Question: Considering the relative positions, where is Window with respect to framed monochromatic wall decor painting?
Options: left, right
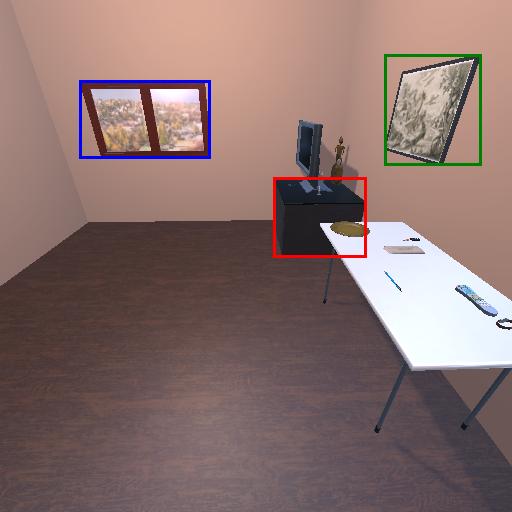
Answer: left